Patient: sex F, age 75
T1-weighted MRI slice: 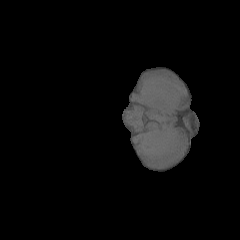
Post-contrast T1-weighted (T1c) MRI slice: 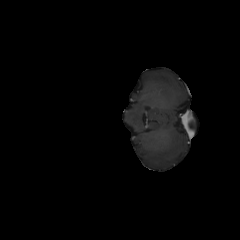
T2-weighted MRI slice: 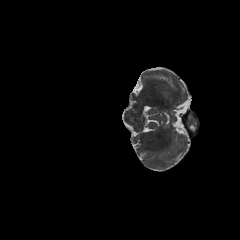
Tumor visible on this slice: no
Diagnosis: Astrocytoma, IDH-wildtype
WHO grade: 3